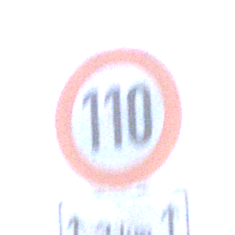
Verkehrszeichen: Geschwindigkeit110
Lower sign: LaengeEinerStrecke2
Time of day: SunriseSunset
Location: Outdoor (Nature)
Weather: Clear
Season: NotSpecified
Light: Natural